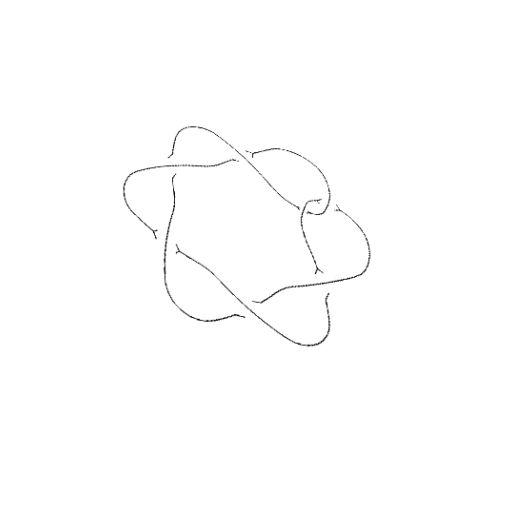
Crossing number: 7